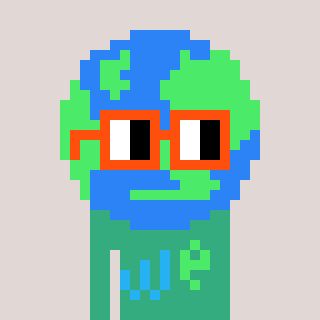
a pixel art character with square orange glasses, a earth-shaped head and a teal-colored body on a warm background